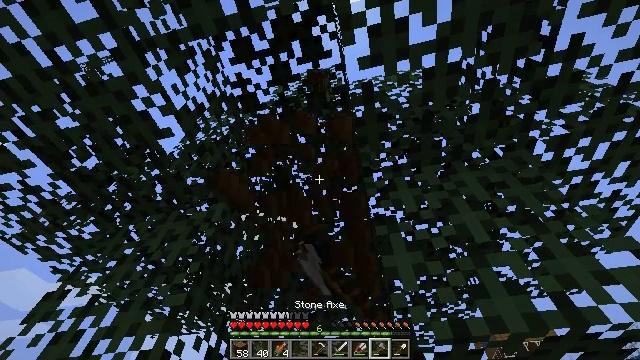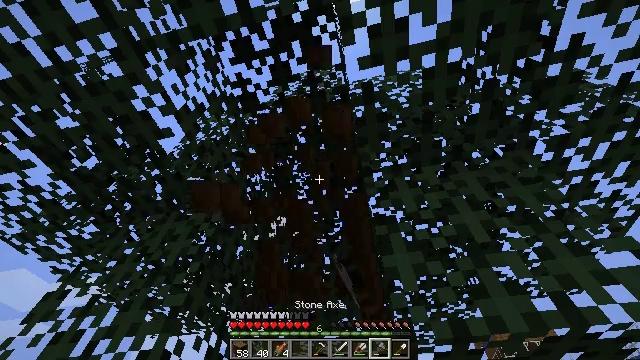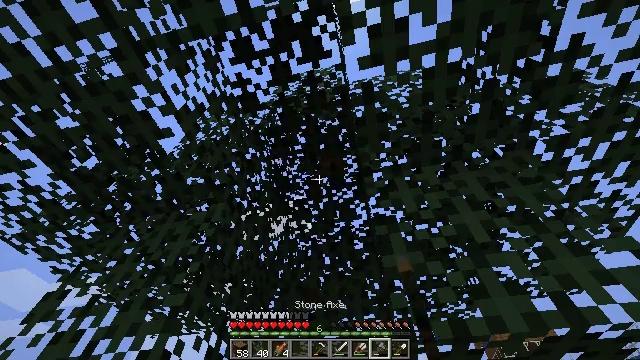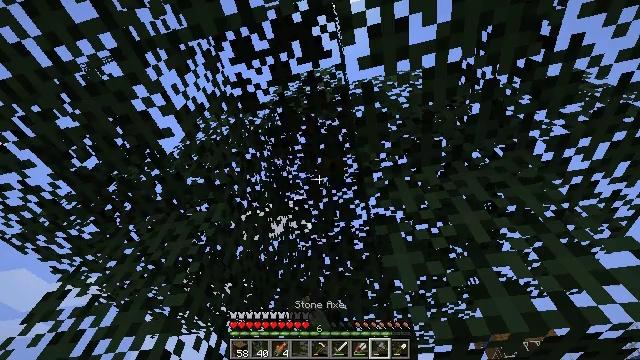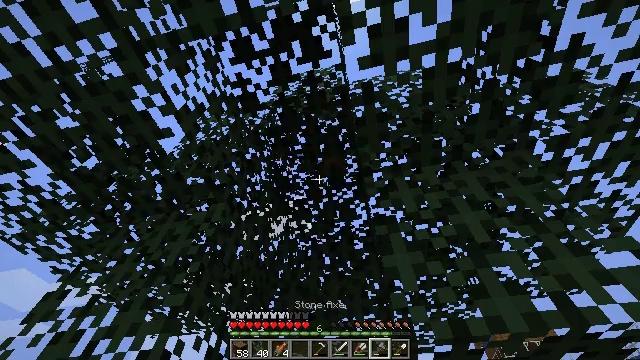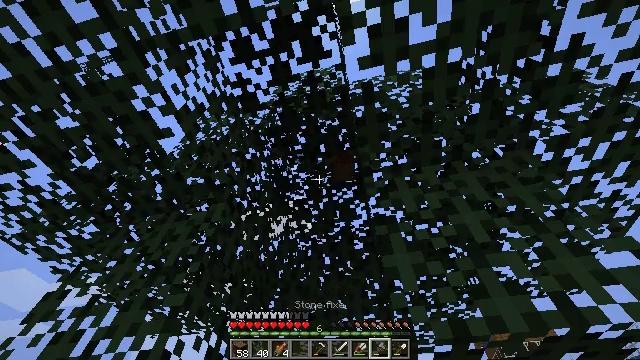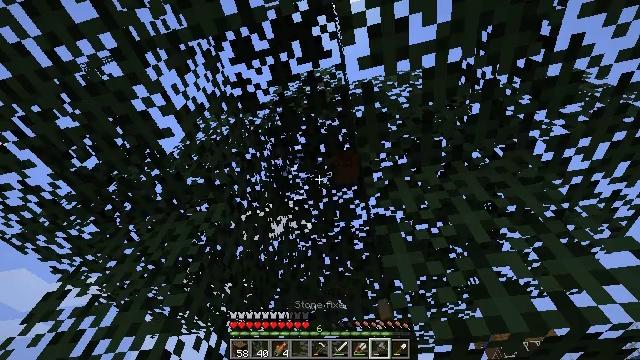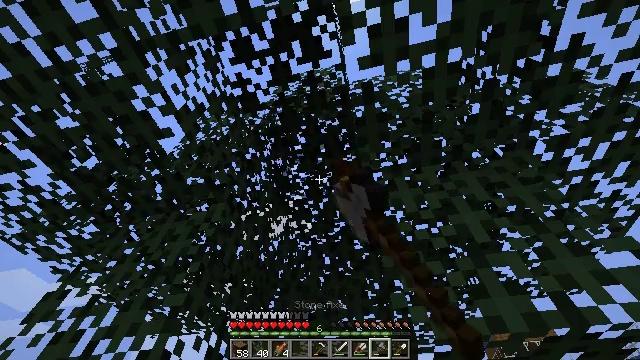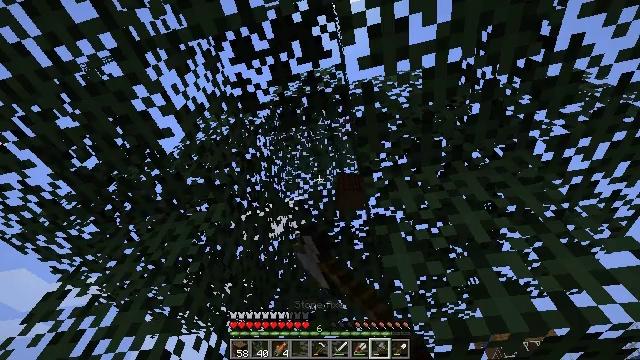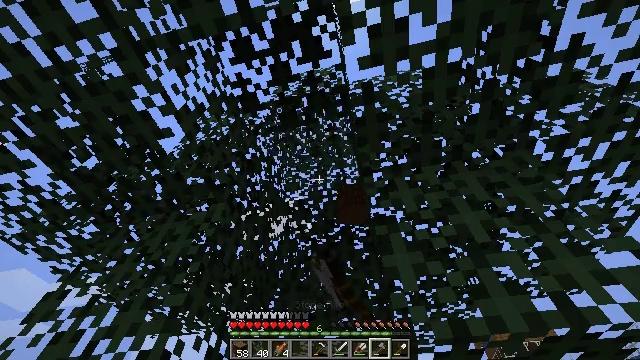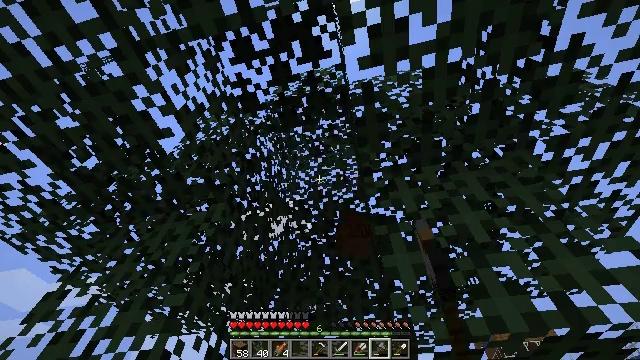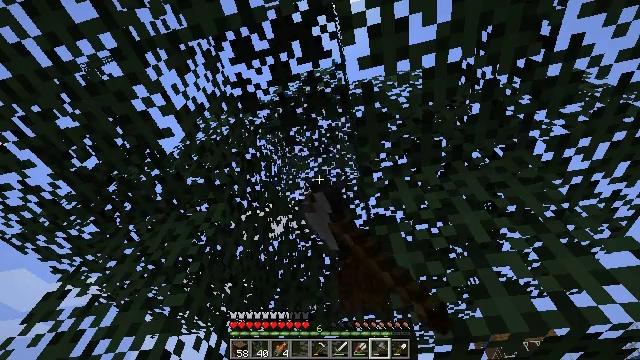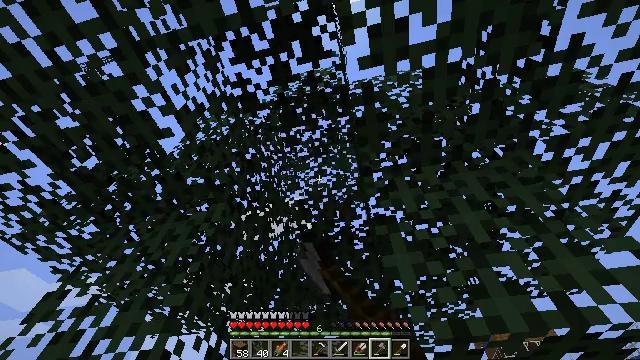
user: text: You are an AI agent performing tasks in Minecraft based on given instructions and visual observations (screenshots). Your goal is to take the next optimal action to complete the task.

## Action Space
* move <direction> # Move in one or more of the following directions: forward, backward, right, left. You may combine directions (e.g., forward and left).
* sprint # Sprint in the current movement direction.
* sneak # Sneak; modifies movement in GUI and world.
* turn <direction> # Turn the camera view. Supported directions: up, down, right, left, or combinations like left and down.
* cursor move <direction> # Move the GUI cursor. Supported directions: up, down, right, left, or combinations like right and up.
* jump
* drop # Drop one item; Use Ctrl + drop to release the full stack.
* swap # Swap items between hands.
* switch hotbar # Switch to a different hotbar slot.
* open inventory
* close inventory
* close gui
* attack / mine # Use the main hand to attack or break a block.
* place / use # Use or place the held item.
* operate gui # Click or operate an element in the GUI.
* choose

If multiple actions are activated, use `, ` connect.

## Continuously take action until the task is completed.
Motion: motion action
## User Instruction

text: Destroy the spruce leaves to get sticks and saplings.
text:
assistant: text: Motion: attack / mine
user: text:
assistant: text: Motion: attack / mine
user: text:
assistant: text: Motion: attack / mine
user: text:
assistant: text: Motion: attack / mine
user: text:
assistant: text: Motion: attack / mine
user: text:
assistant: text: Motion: attack / mine
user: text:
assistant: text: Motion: attack / mine
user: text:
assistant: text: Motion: attack / mine
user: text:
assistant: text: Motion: attack / mine
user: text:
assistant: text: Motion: attack / mine
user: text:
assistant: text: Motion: attack / mine
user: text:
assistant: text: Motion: attack / mine
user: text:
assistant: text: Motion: attack / mine